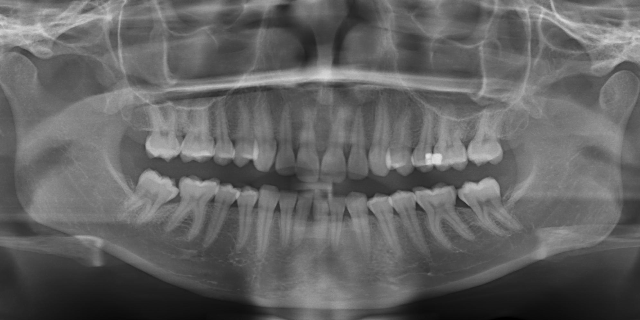
adult